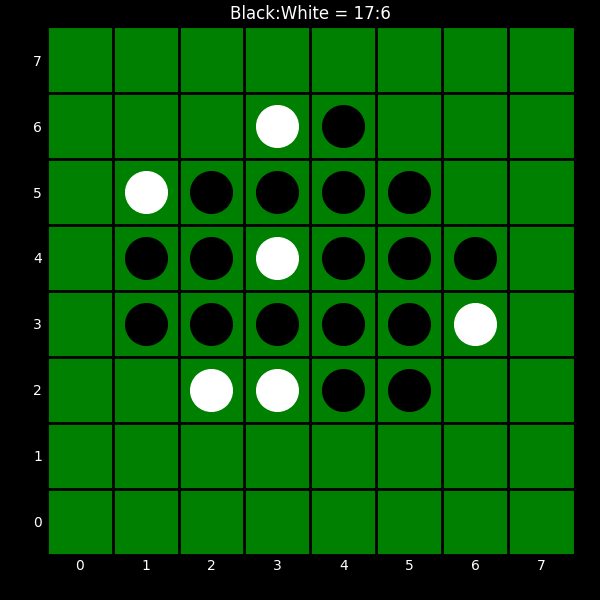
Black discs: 17
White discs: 6